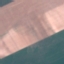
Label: AnnualCrop